Question: <URL>

I am trying to subtract (mathematics subtraction) 2 string values which I am getting from the Firebase and i want it to be displayed at my ListTile (Under Total In Service). The values are: -
1. Total Equipment (80.0)
2. Total OOS (20.0)
and I should get Total In Service = 60.0.
Instead I get a String value displayed as Total In Service: 80.0 - 20.0.
Here are the codes: -
'''
Row(
children: const [
Padding(
padding: EdgeInsets.fromLTRB(0.0, 30.0, 0.0, 0.0),
),
],
'''
),
Row(children: [
Expanded(
child: SizedBox(
height: 400.0,
child: FutureBuilder(
future: users.doc(widget.value2).get(),
builder: (context, snapshot) {
if (!snapshot.hasData) {
return const CircularProgressIndicator();
}
'''
Map<String, dynamic> data = snapshot.data!
.data() as Map<String, dynamic>;
return ListView(
children: [
ListTile(
title: const Text('Comments:'),
subtitle:
Text('${data['Comments']}'),
trailing: SizedBox(
width: 100,
child: Row(
children: [
IconButton(
icon: const Icon(
Icons.edit),
onPressed: () {
_updateComments();
}),
],
),
)),
ListTile(
title: const Text(
'Total Equipment:'),
subtitle: Text(
'${data['Total Equipment']}'),
trailing: SizedBox(
width: 100,
child: Row(
children: [
IconButton(
icon: const Icon(
Icons.edit),
onPressed: () {
_updateTotalEquipment();
}),
],
),
)),
ListTile(
title: const Text('Total OOS'),
subtitle:
Text('${data['Total OOS']}'),
trailing: SizedBox(
width: 100,
child: Row(
children: [
IconButton(
icon: const Icon(
Icons.edit),
onPressed: () {
_updateTotalOOS();
}),
],
),
)),
ListTile(
title:
const Text('Total In Service'),
subtitle: Text(
/* */ 'Total In Service: ${data['Total Equipment']} - ${data['Total OOS']}'),
),
],
);
}))),
'''
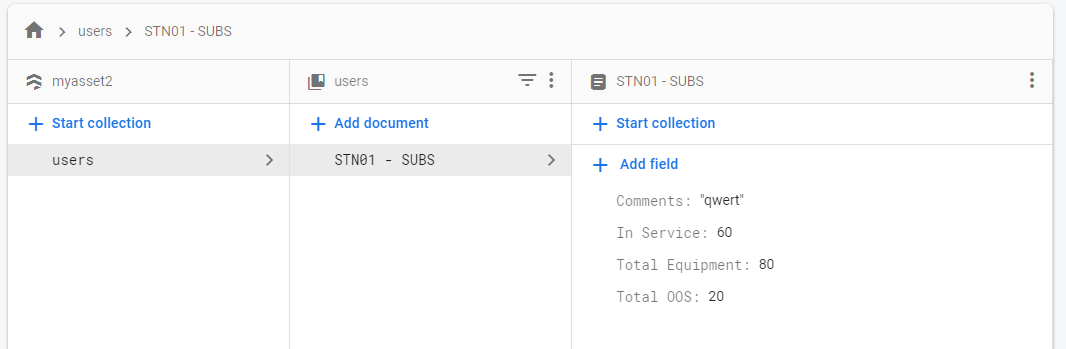
Answer: You're doing this in your code:
'''
'Total In Service: ${data['Total Equipment']} - ${data['Total OOS']}'
'''
So you have a single with two template literals in there, and then output the result string, which indeed will lead to what you see.
If you want to output the result of the subtraction, you need to have a single template literal with the subtraction in there. So:
'''
'Total In Service: ${data['Total Equipment'] - data['Total OOS']}'
'''